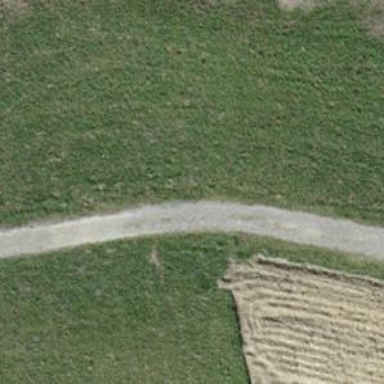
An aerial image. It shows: Pebblestone path.